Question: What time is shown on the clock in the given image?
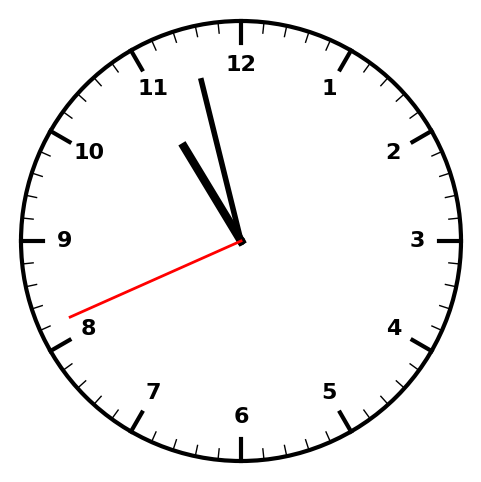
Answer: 10:57:41